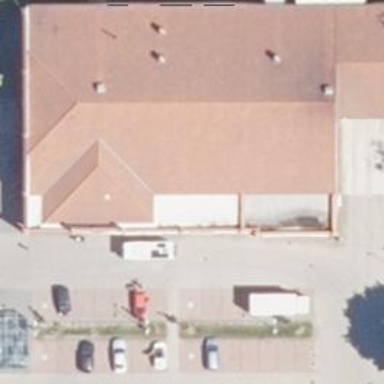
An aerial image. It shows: Retail building housing supermarket.